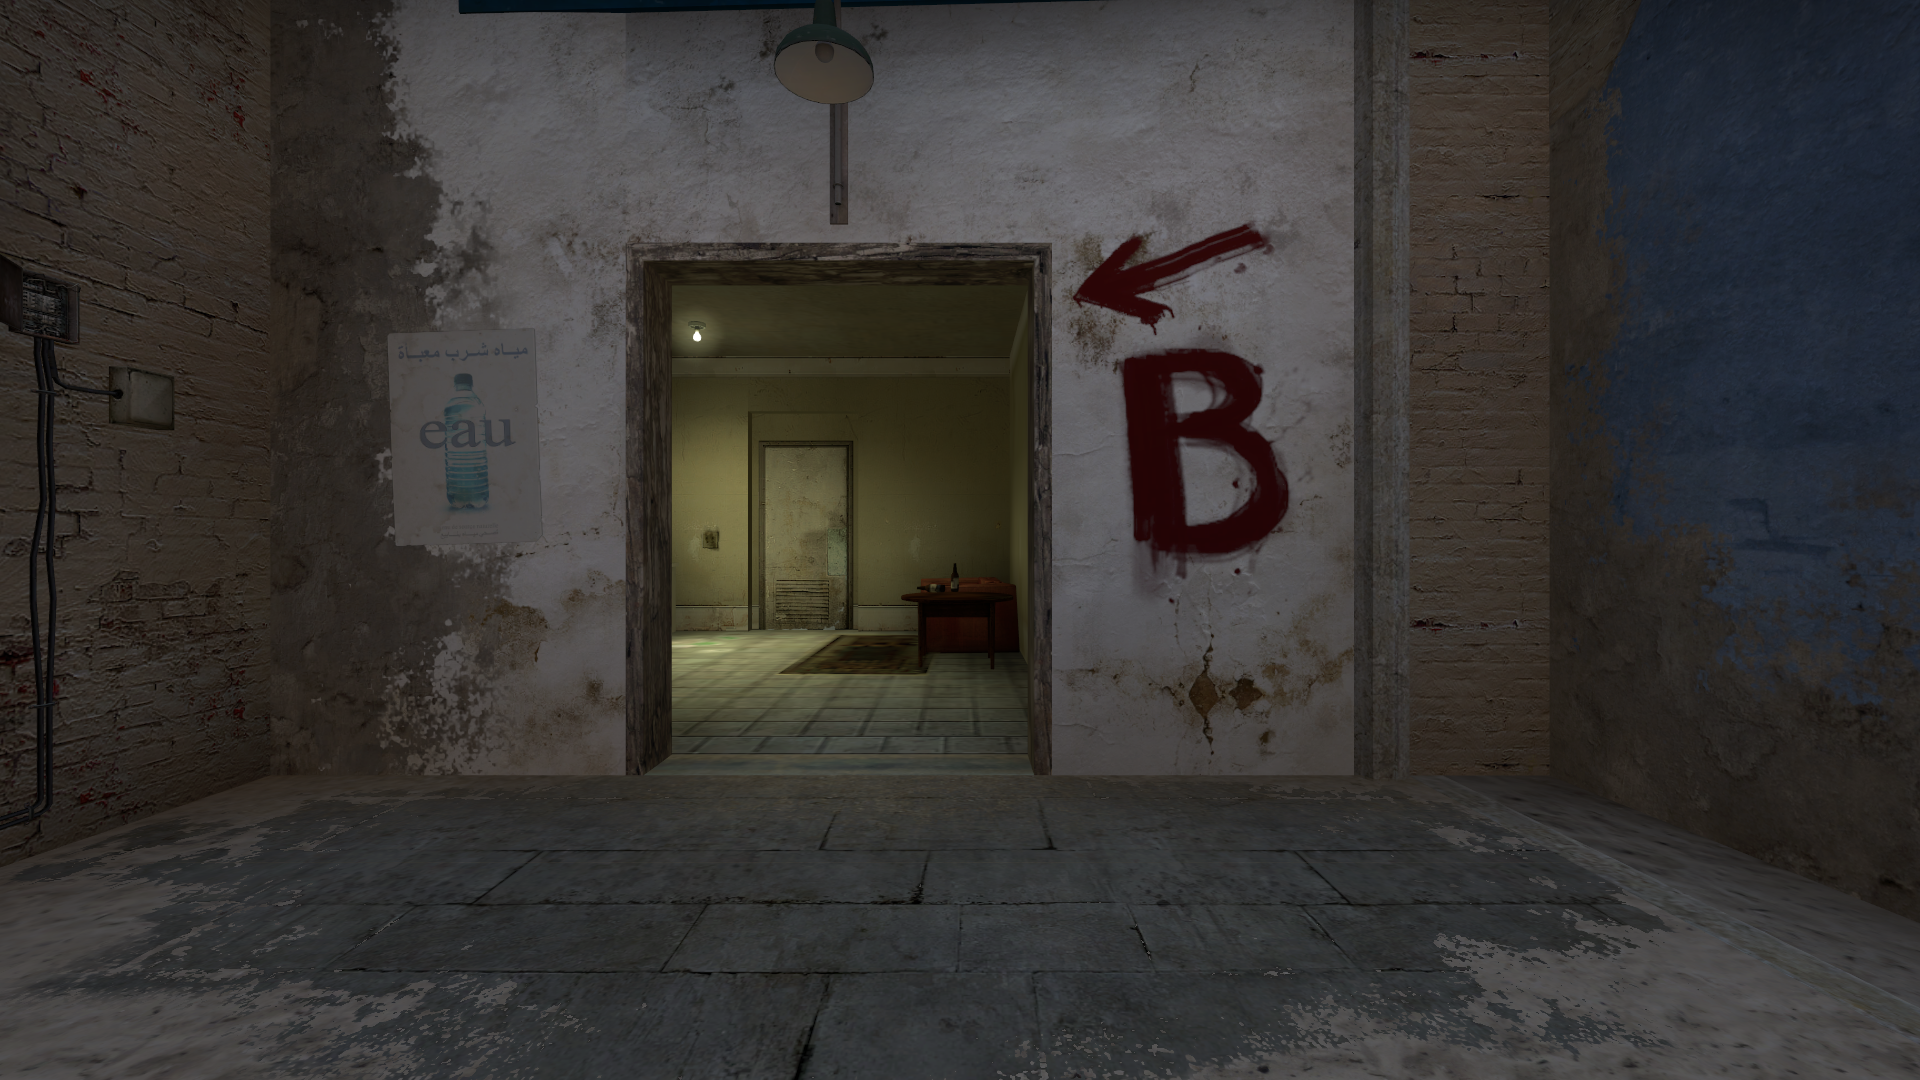
Map: de_mirage